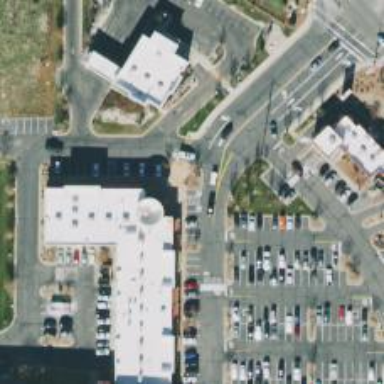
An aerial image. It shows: Parking space.